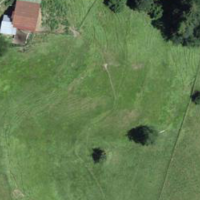
EUNIS habitat code: 24
Species observed at this site:
Galeopsis tetrahit